Question: My CSS code:
'''
#nav { width:400px; text-align:center; }
#nav span {
display:block-inline;
margin:0 2px;
padding:2px 12px;
height:21px;
border:1px solid #999;
border-radius:2px;
-moz-border-radius:2px;
-webkit-border-radius:2px;
text-align:center;
}
'''
and the HTML:
'''
<p id="nav">
<span style="float:left;">previous</span>
<span>back</span>
<span>random</span>
<span style="float:right;">next</span>
</p>
'''
This should give me 4 text boxes the same height, but what I get is this:

They're correctly top-aligned, but the "previous" and "next" boxes are higher than defined in the CSS. Any idea why that is? (I don't have any CSS specific to floats.)
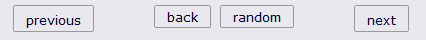
Answer: You should apply 'display: inline-block;' instead of display: block-inline
An example: <URL>